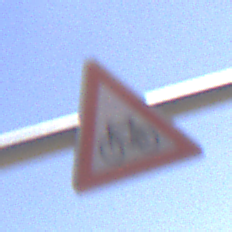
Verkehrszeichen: RadverkehrRechts
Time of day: MorningAfternoon
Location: Outdoor (Nature)
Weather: Clear
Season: NotSpecified
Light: Natural